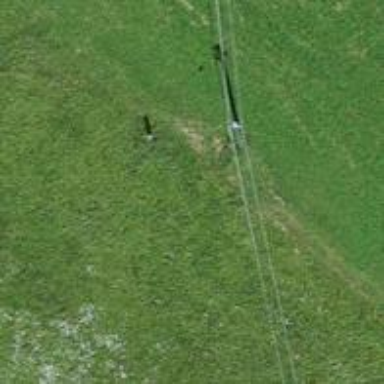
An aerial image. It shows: Power pole.